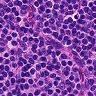
Metastatic tissue present: no